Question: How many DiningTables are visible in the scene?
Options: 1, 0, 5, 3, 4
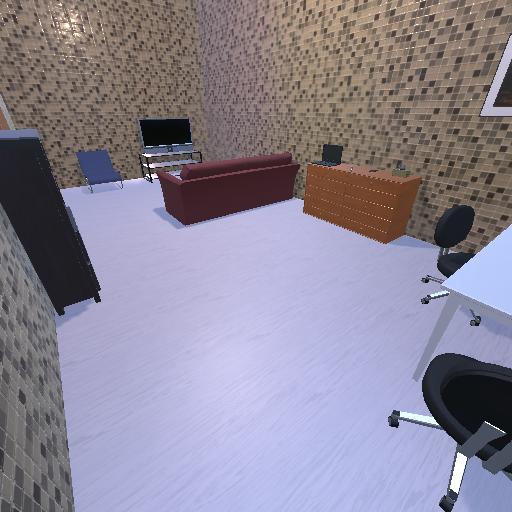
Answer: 1